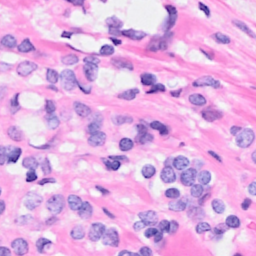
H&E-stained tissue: Breast